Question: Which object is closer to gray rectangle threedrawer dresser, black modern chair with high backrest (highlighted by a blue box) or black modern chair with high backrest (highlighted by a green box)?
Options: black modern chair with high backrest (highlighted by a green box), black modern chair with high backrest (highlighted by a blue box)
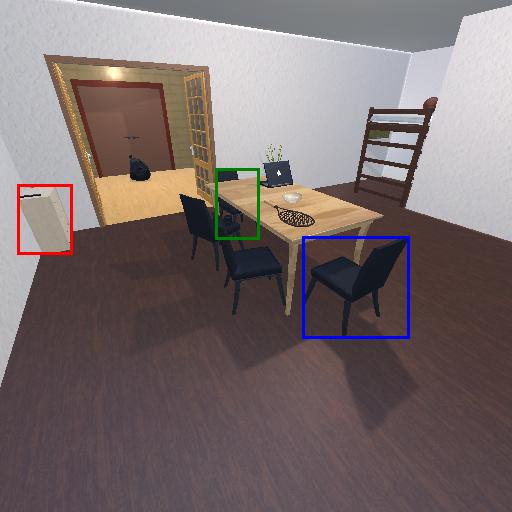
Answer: black modern chair with high backrest (highlighted by a green box)